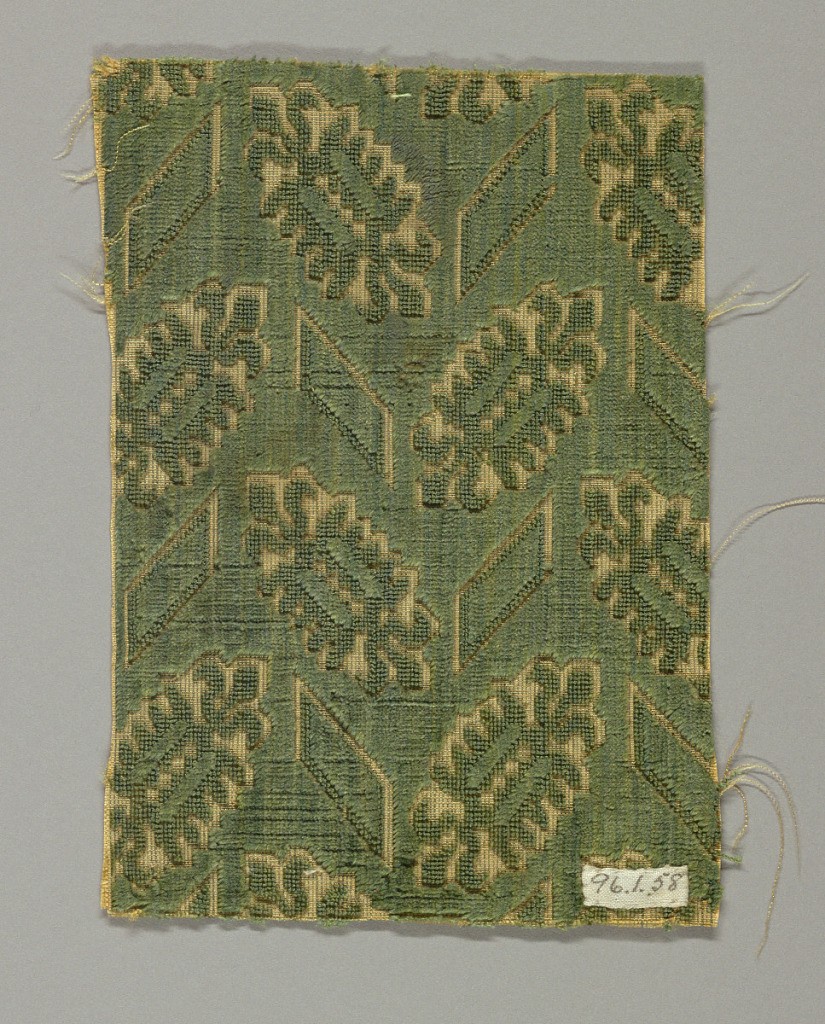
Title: Fragment
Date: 17th century
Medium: silk Technique: supplementary warp forming cut and uncut pile (velvet) in a plain weave foundation
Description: Lozenges and bars facing in alternate directions in alternate rows. In green on gold.